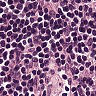
Metastatic tissue present: no